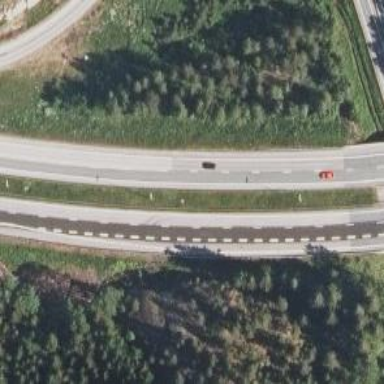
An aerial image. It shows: Asphalt motorway.